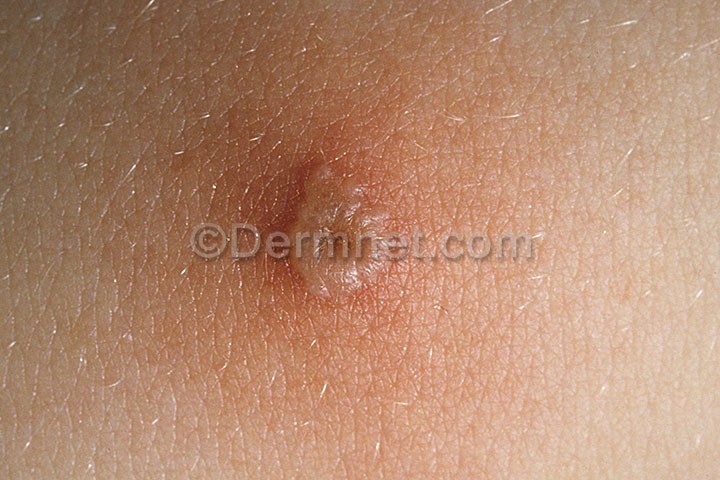
Disease: Warts Molluscum and other Viral Infections